三年级 · 算术
计算。（共 16 分）

| 230 <br> $+\quad 540$ | 320 <br> $+\quad 180$ | 490 <br> $-\quad 130$ | 240 <br> $-\quad 160$ |
| :---: | :---: | :---: | :---: |
| 360 <br> $+\quad 240$ | 420 <br> $+\quad 390$ | 570 <br> $-\quad 380$ | 920 <br> $-\quad 860$ |
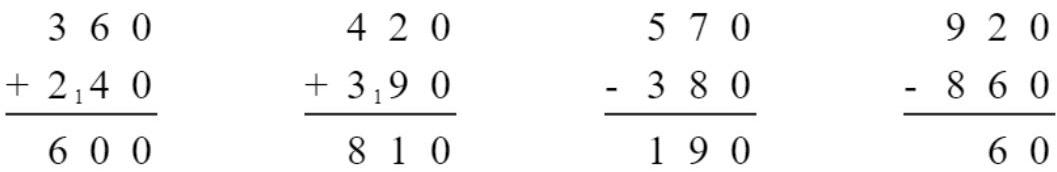
答案: $770 ; 500 ; 360 ; 80 ;$

$600 ; 810 ; 190 ; 60$

【分析】整数加减法: 相同数位对齐; 从低位算起; 加法中, 满十就向前一位进一; 减法中, 哪一位上的数不够减, 就从前一位退 1 当 10 , 和该位上的数加在一起再减。

$$
230
$$

320

490

240

【详解】

$\begin{array}{r}+540 \\ \hline 770\end{array}$

$\frac{+11_{1} 80}{500}$

$\begin{array}{r}-\quad 130 \\ \hline 360\end{array}$

$\begin{array}{r}-160 \\ \hline 80\end{array}$